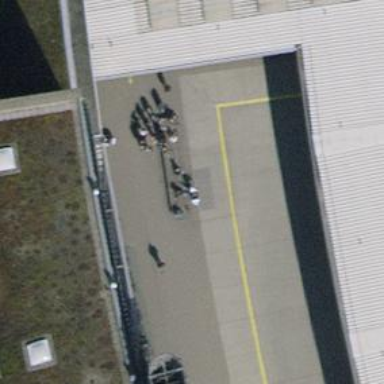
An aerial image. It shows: Surveillance system is in place.